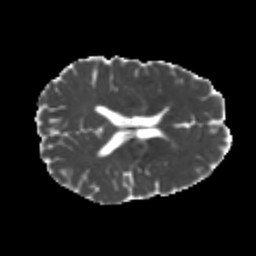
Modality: MD
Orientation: axial
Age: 25
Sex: male
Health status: healthy
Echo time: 0.074 s